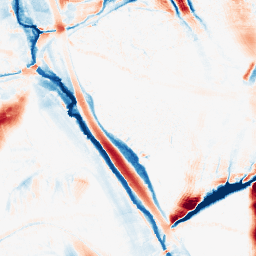
Category: morphological
Decomposition family: morphological_ellipse
Decomposition parameters: operation: average
width: 20
height: 50
Upsampling method: lanczos
Upsampling parameters: scale: 4
Upsampling scale: 4